Question: I am making a prototype project of NodaTime compared to BCL's DateTime, but executing this result gives me recursionLimit exceeded error.

This is the function I am using to JSONify my viewmodel. The error happens after this function returns.
'''
[HttpPost]
public JsonResult GetDates(int numOfDatesToRetrieve)
{
List<DateTimeModel> dateTimeModelList = BuildDateTimeModelList(numOfDatesToRetrieve);
JsonResult result = Json(dateTimeModelList, JsonRequestBehavior.AllowGet);
return result;
}
'''
My view model is built properly when I inspected it.
Here is the code for my view model.
'''
public class DateTimeModel
{
public int ID;
public LocalDateTime NodaLocalDateTimeUTC;
public LocalDateTime NodaLocalDateTime
{
get
{
DateTimeZone dateTimeZone = DateTimeZoneProviders.Bcl.GetZoneOrNull(BCLTimezoneID);
//ZonedDateTime zonedDateTime = NodaLocalDateTimeUTC.InUtc().WithZone(dateTimeZone);
OffsetDateTime offsetDateTime = new OffsetDateTime(NodaLocalDateTimeUTC, Offset.Zero);
ZonedDateTime zonedDateTime = new ZonedDateTime(offsetDateTime.ToInstant(), dateTimeZone);
return zonedDateTime.LocalDateTime;
}
}
public OffsetDateTime NodaOffsetDateTime;
public DateTime BclDateTimeUTC;
public DateTime BclLocalDateTime
{
get
{
DateTime utcDateTime = DateTime.SpecifyKind(BclDateTimeUTC, DateTimeKind.Utc);
TimeZoneInfo nzTimeZone = TimeZoneInfo.FindSystemTimeZoneById(BCLTimezoneID);
DateTime result = TimeZoneInfo.ConvertTimeFromUtc(utcDateTime, nzTimeZone);
return result;
}
}
public DateTimeOffset BclDateTimeOffset;
//public int Offset;
public string OriginalDateString;
public string BCLTimezoneID;
}
'''
I am sure that the NodaTime objects are not serializing correctly because when I comment the code from the viewModel the JsonResult is able to execute.
I read this off this page <URL>
> Code in this namespace is not currently included in Noda Time NuGet packages; it is still deemed "experimental". To use these serializers, please download and build the Noda Time source code from the project home page.
So I downloaded and built the source code and replaced the dll's my project references but I don't know how to implement the JsonSerialization classes.
Can someone explain to me how to use NodaTime.Serialization.JsonNet classes to make my NodaTime objects serializable?
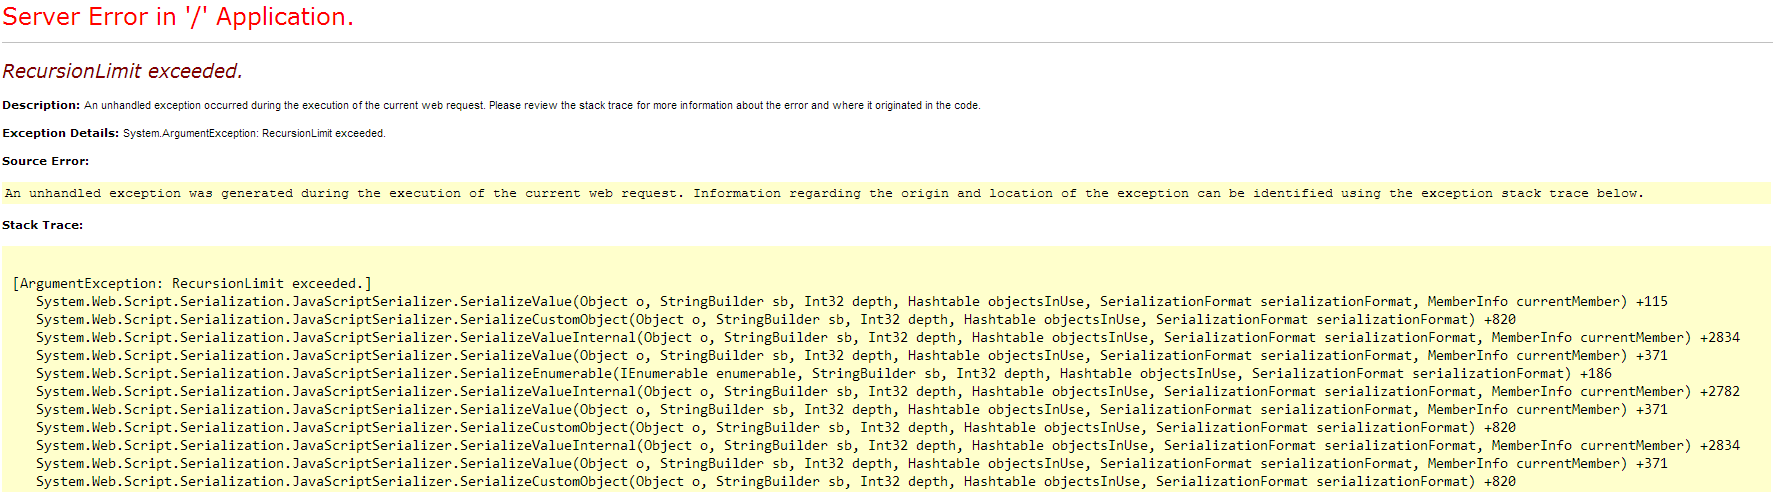
Answer: We don't currently have any support for 'JavaScriptSerializer': I suspect you'll have to use <URL> gives a bit more information, but it does mostly assume you already know about Json.NET.
The good news is that Json.NET is pretty easy to use - you may well find it's as simple as:
'''
var settings = new JsonSerializerSettings();
settings.ConfigureForNodaTime();
string json = JsonConvert.SerializeObject(model, settings);
'''
(Or use 'JsonSerializer'.)
As an aside, the way you're using the Noda Time types is a little odd to say the least - it may well be worth asking another question with details of what you're trying to achieve, and we can work out a more idiomatic way of doing it :)